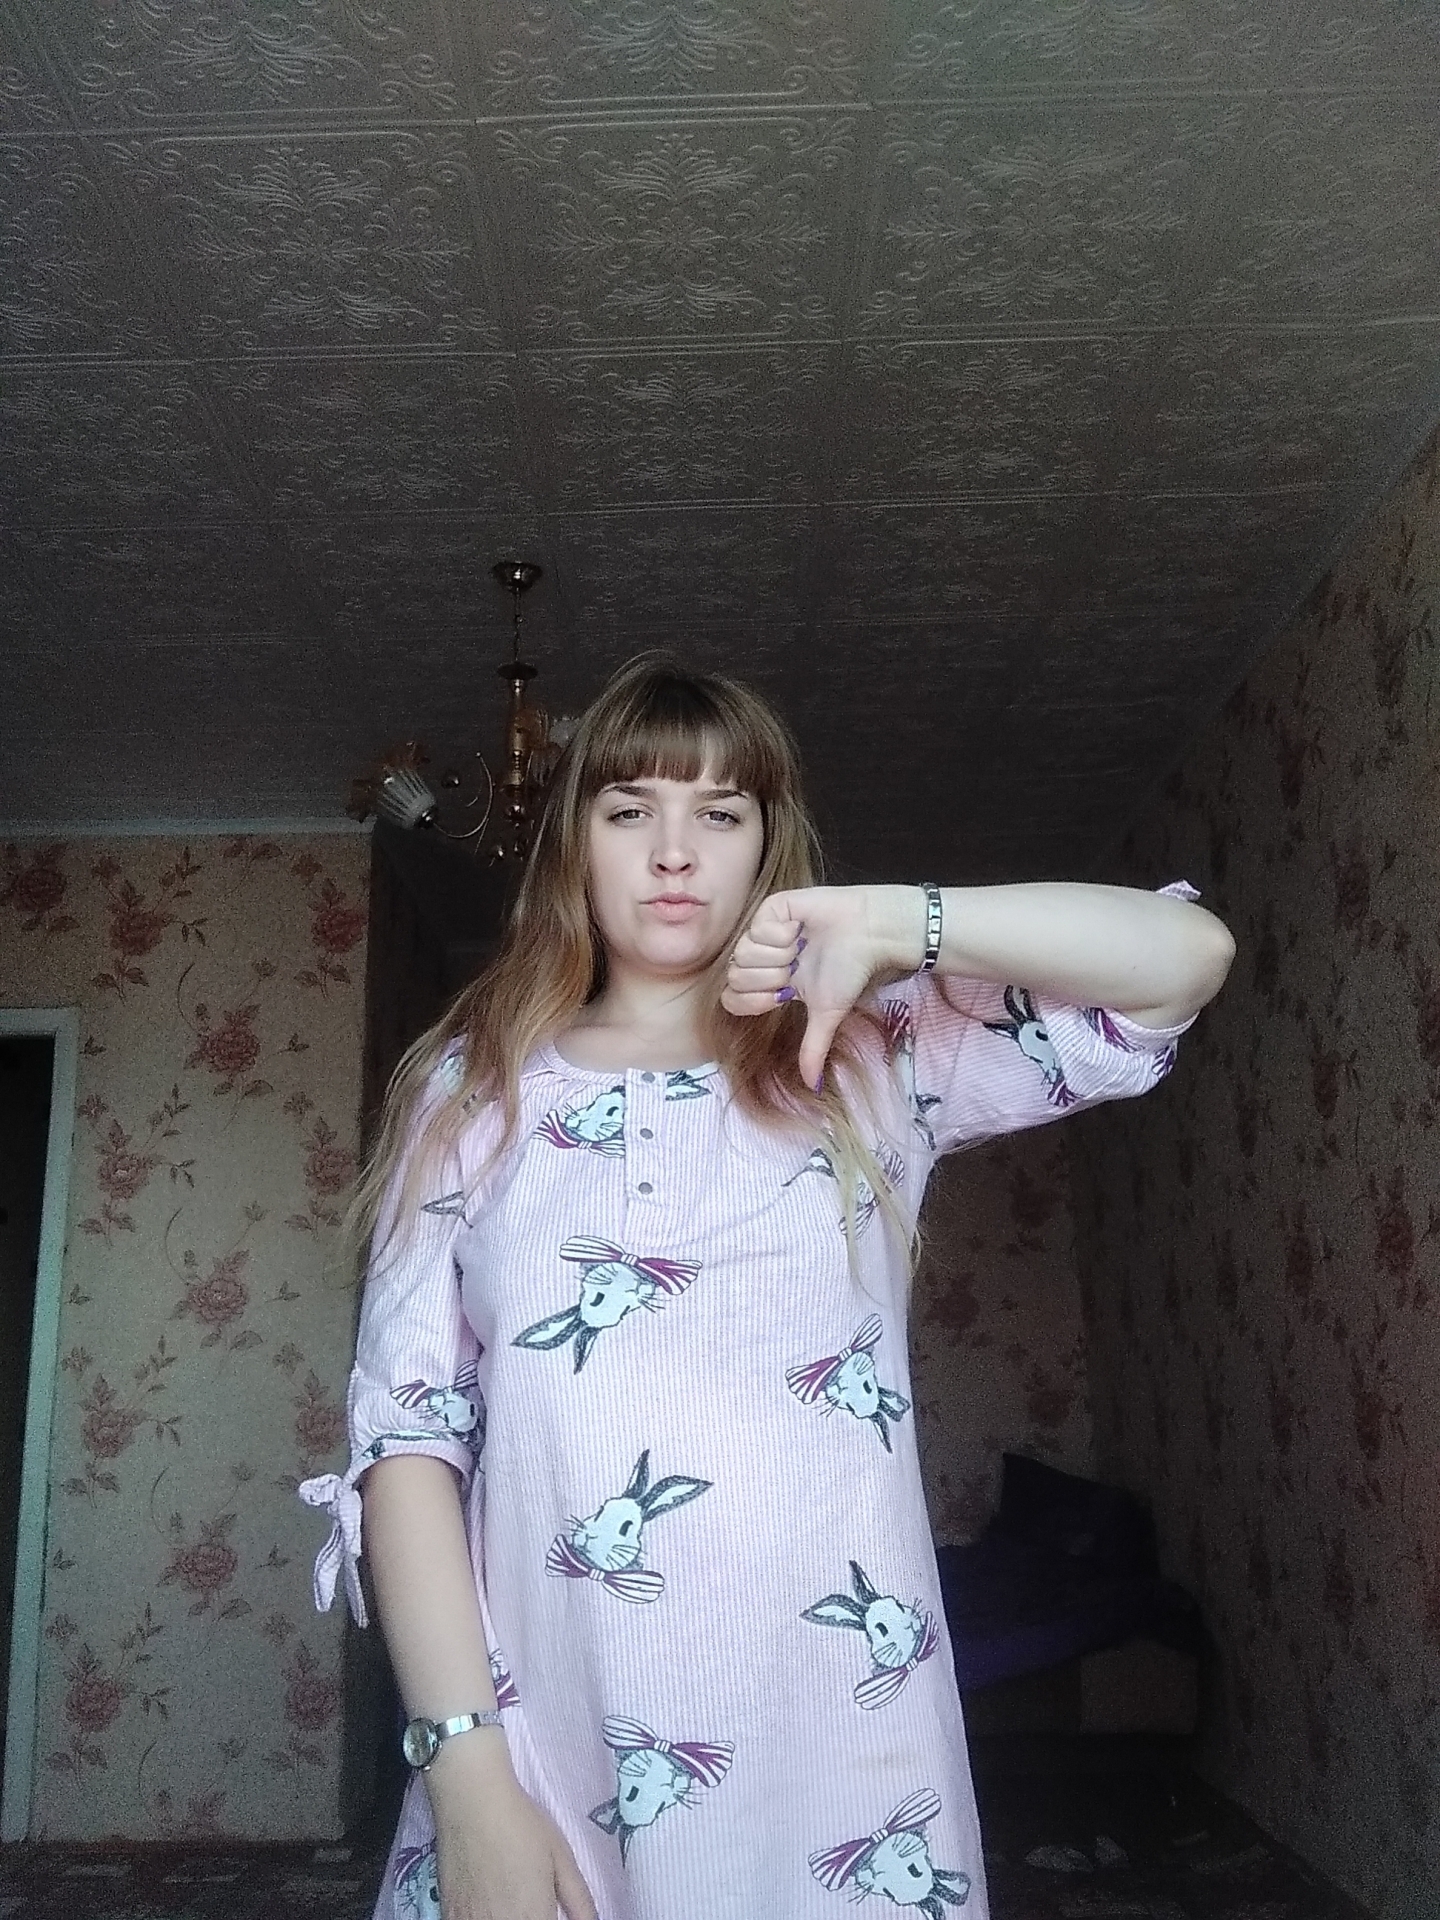
Label: noise